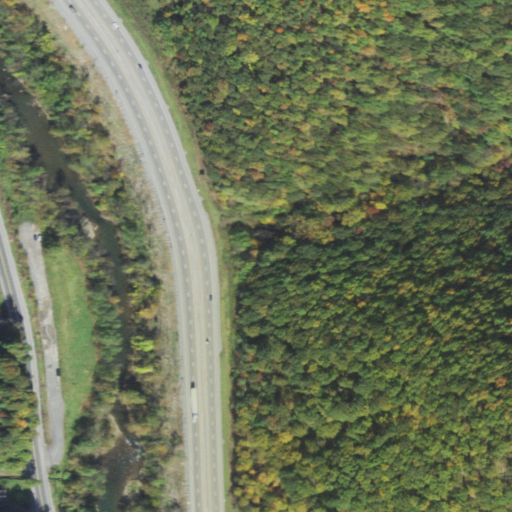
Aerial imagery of valley in Pennsylvania named Axe Factory Hollow containing mixed forest, deciduous forest, low intensity development, medium intensity development, open development, and evergreen forest